Question: When running the following query using the root directory of my Firebase, extra nodes are added.
Query:
'''
fire.set({
"users":[
{
"0":[
{
"email":"foobar@gmail.com",
"snake":[
{
"highScore":"15"
}
]
}
]
}
]
});
'''
Result

I get the same result when formatting the data in a json file and importing it directly using the Firebase web interface. Did I miss something in the documentation perhaps?
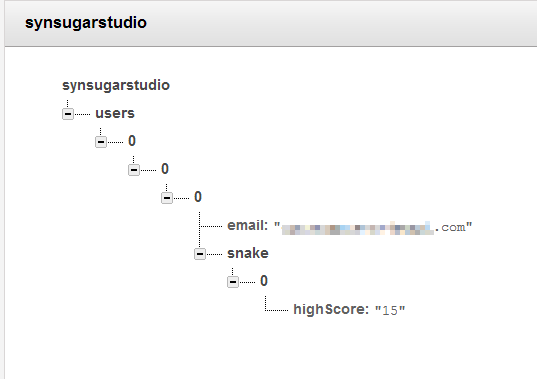
Answer: The issue here is that any time you use array syntax, i.e. [ ... ], you're creating an "array" in Firebase, which we do by just creating an object with numeric keys (i.e. 0, 1, 2, ...).
So if you do:
'''
ref.set({ a: 5 });
'''
The resulting object will be:
'''
{ a: 5 }
'''
But if you instead do:
'''
ref.set([{a: 5}, {b: 6}]);
'''
You'll get:
'''
{
'0': { a: 5 },
'1': { b: 6 }
}
'''
So if you just remove the square brackets from the data you're setting, e.g.:
'''
fire.set({
"users": {
"0": {
"email":"foobar@gmail.com",
"snake": {
"highScore":"15"
}
}
}
});
'''
The resulting data in the web interface should match your data exactly.